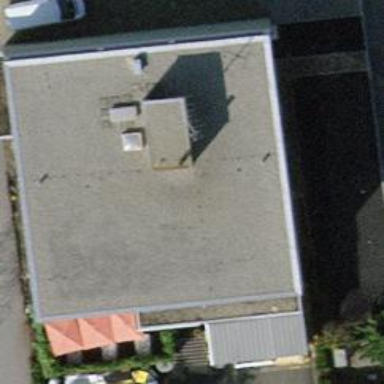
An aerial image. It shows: Restaurant.